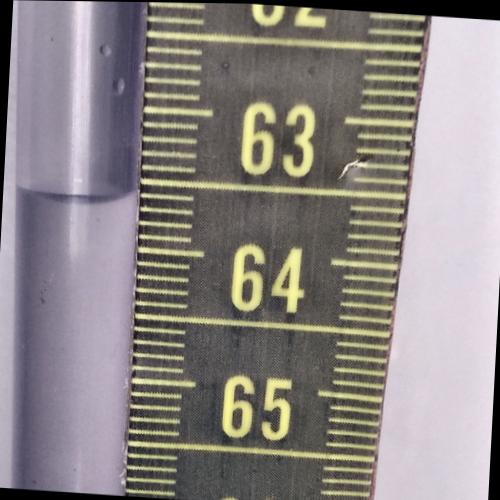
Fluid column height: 63.6 cm